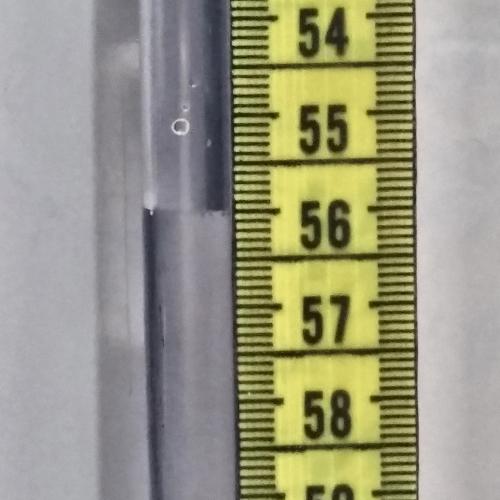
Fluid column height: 56.0 cm